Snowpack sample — Loveland Pass, Silver Plume, Colorado, USA (1/12/25, 11:40 AM MST)
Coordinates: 39.66, -105.88
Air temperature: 7 °F
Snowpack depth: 140 cm
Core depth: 10 cm
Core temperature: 41 °F
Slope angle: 11°, slope face: 30°
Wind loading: high
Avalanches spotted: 2
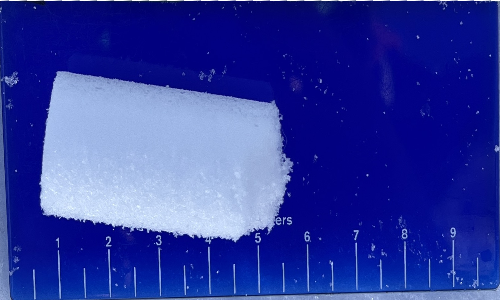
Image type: core
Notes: Pilot using slightly modified coring method that took too large segment for snow profile picturing, advised not to use in higher level models. Two avalanche on south face nearby, partially cloudy with light snow in the last 24 hours. Lots of wind loading on eastern features.